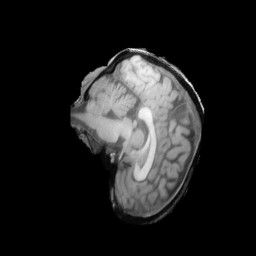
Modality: T1w
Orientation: sagittal
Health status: ill
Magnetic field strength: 3 T